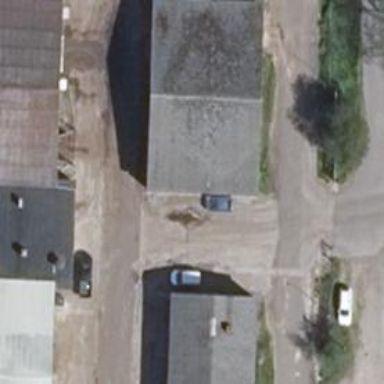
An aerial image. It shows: Gabled grey roof on farm auxiliary building. The roof orientation is across.